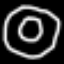
Label: donut